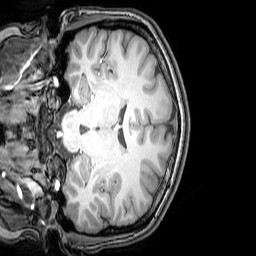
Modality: T1w
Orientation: coronal
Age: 23
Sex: female
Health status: healthy
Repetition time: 0.081 s
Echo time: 0.037 s